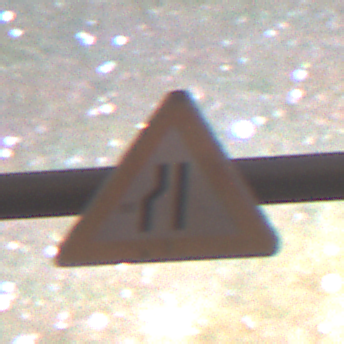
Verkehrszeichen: EinseitigVerengteFahrbahnLinks
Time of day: Night
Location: Outdoor (Nature)
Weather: Clear
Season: NotSpecified
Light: Natural